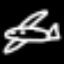
Label: airplane